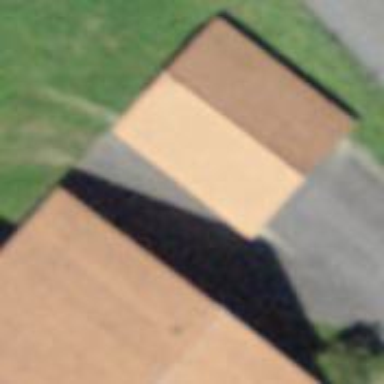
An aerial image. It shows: View of roof of building.